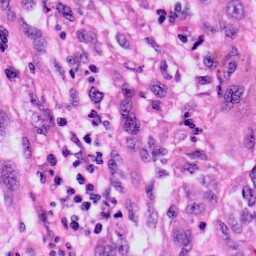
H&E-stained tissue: Skin